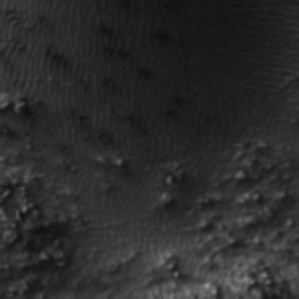
Label: frost